Field crop: maize
Growth stage: 2
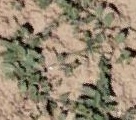
Species: convolvulus